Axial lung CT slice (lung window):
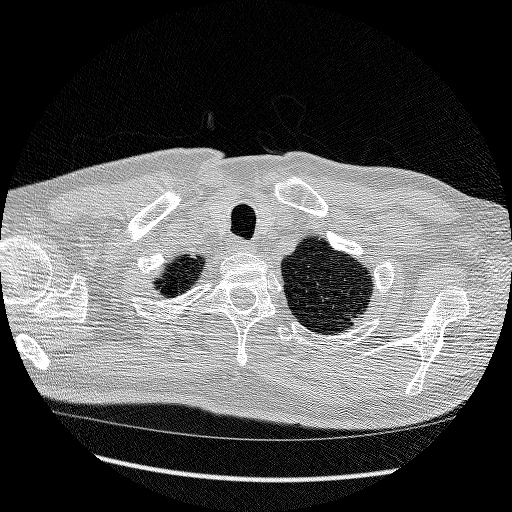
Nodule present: no